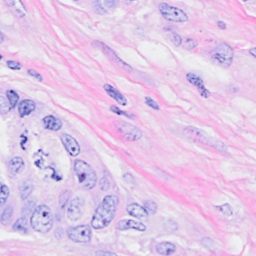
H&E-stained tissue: Breast